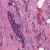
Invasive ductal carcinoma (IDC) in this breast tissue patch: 1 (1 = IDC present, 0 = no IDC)